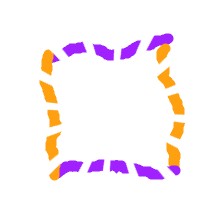
Shape: square